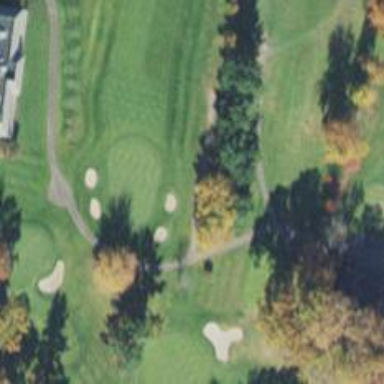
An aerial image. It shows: Path for both road and golf.